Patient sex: F
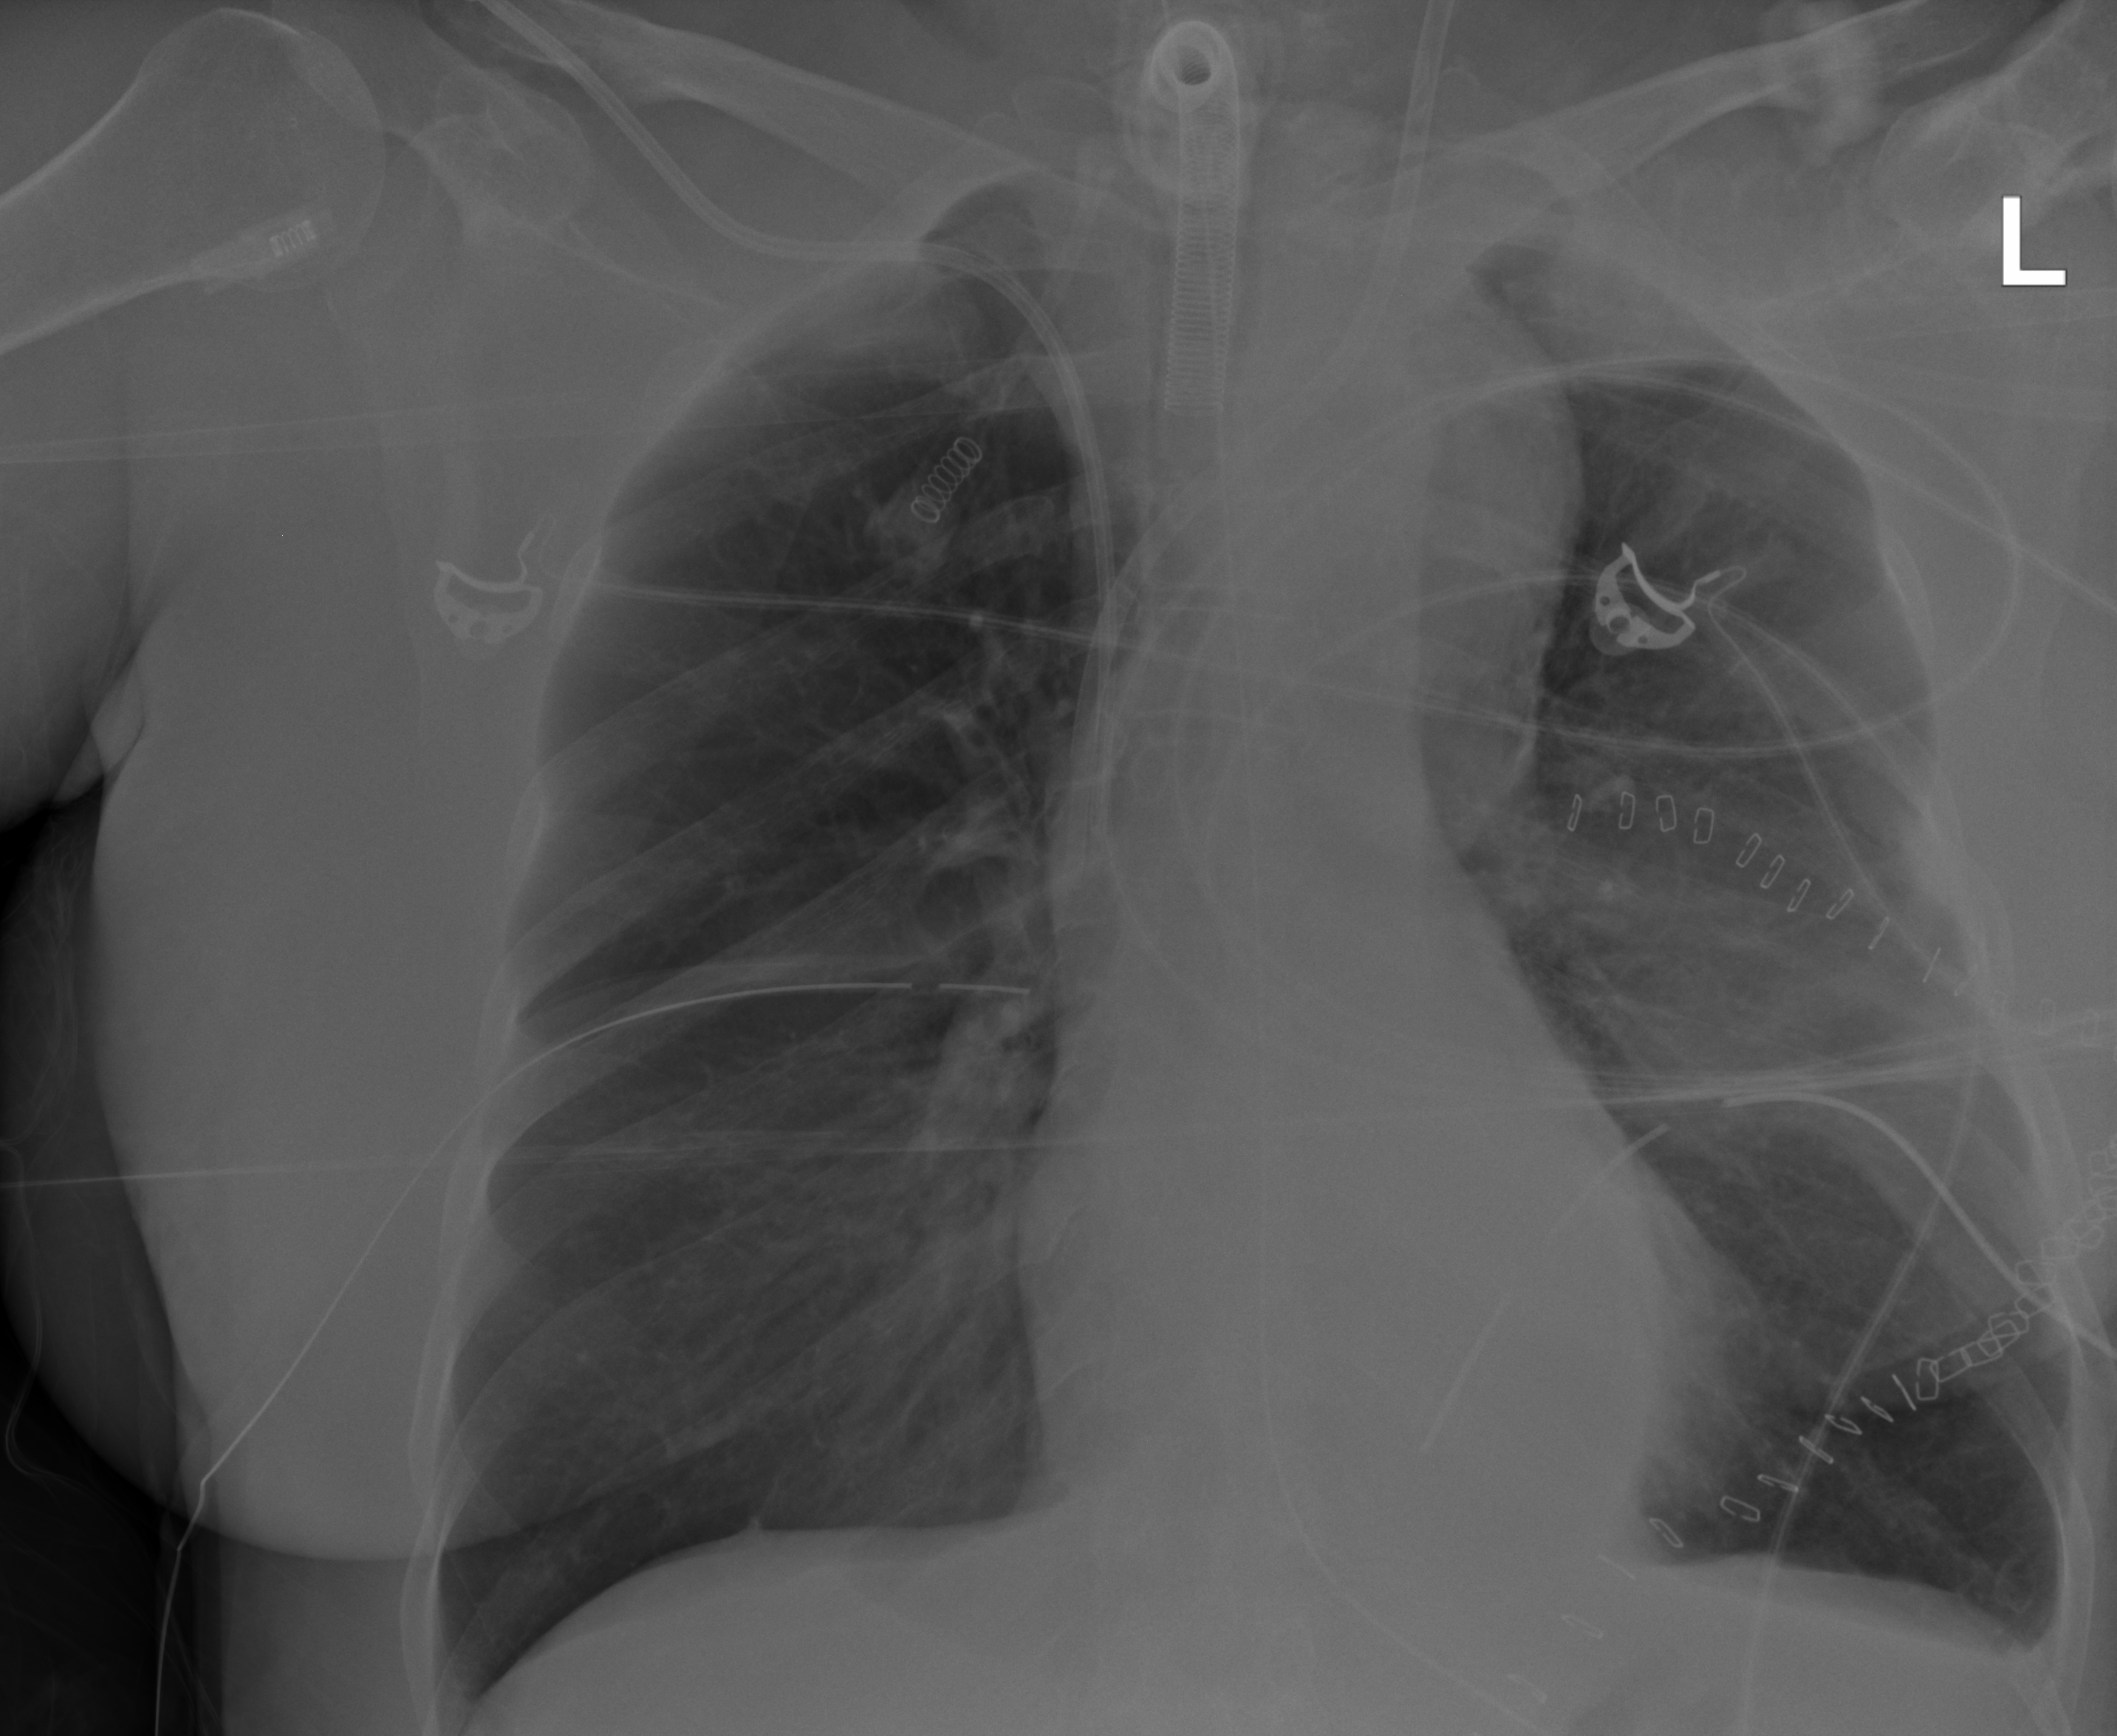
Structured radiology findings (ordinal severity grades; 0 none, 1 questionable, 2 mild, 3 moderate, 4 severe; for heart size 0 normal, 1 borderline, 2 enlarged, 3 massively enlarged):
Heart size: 0
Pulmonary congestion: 0
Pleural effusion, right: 0
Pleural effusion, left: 2
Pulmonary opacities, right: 0
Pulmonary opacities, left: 2
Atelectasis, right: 0
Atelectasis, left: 2